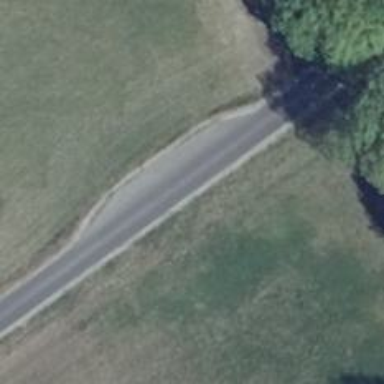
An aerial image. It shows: Passing place on the road.